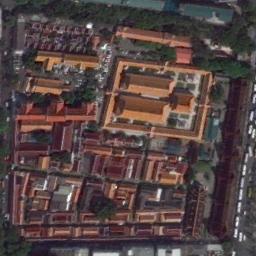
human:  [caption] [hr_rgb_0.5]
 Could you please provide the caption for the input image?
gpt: The orange palace has lots of palaces of different sizes and the palace is surrounded by a green belt .

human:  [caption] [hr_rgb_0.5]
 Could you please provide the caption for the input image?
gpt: There are some trees near the palace .

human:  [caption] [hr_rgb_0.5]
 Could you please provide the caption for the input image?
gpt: The palace is surrounded by trees .

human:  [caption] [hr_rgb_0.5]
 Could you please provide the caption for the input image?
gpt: The palace is surrounded by buildings and trees .

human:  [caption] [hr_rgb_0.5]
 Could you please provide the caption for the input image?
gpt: There are many golden and red buildings in the palace .